Aerial crown-view tile of a tropical tree (Barro Colorado Island, Panama), acquired 20250512:
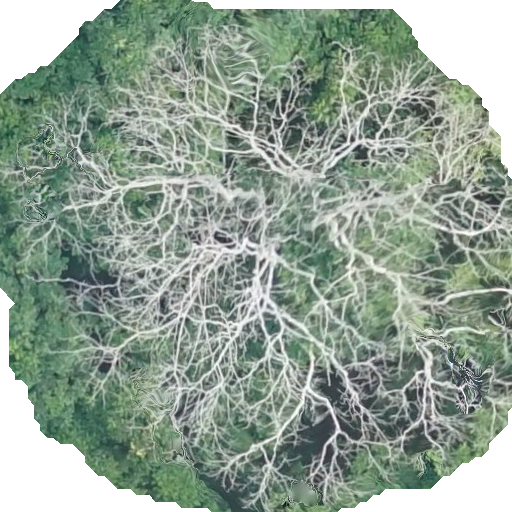
Species: Dipteryx oleifera
GBIF accepted scientific name: Dipteryx oleifera
Crown area: 348.273 m²